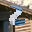
Label: 2